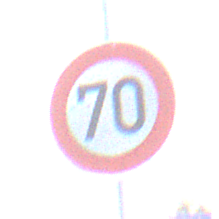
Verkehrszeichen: Geschwindigkeit70
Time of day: SunriseSunset
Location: Outdoor (Urban)
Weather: Clear
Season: NotSpecified
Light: Natural